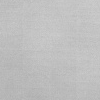
Atmospheric dust classification: dusty